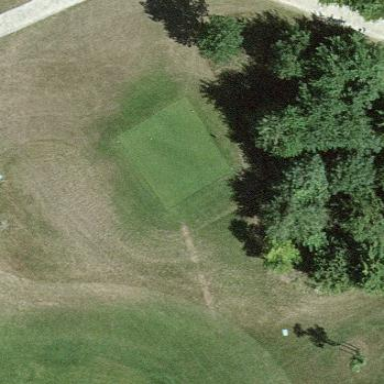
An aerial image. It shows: Golf tee.